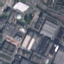
Label: Industrial